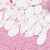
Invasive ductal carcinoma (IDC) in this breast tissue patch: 0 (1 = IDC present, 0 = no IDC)